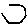
Label: hexagon